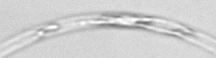
Label: Guinardia_striata